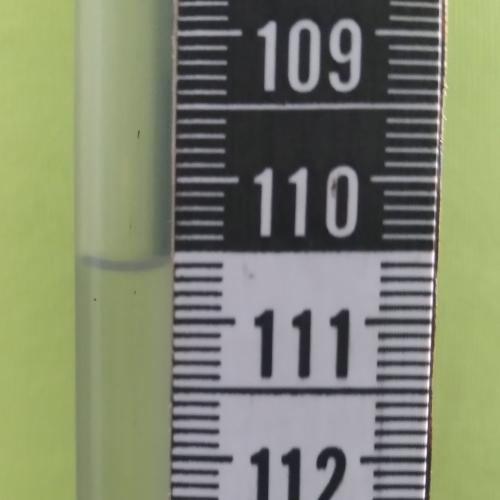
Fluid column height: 110.6 cm